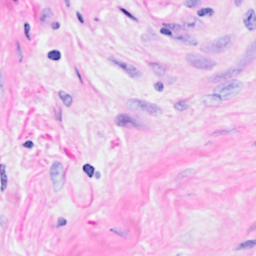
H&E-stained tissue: Breast